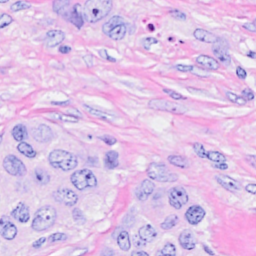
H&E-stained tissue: Breast